Interaction volume radius: 5 \u00c5
Interaction volume height: 15 \u00c5
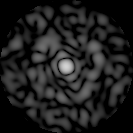
Disorder parameter: 0.8285